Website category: book
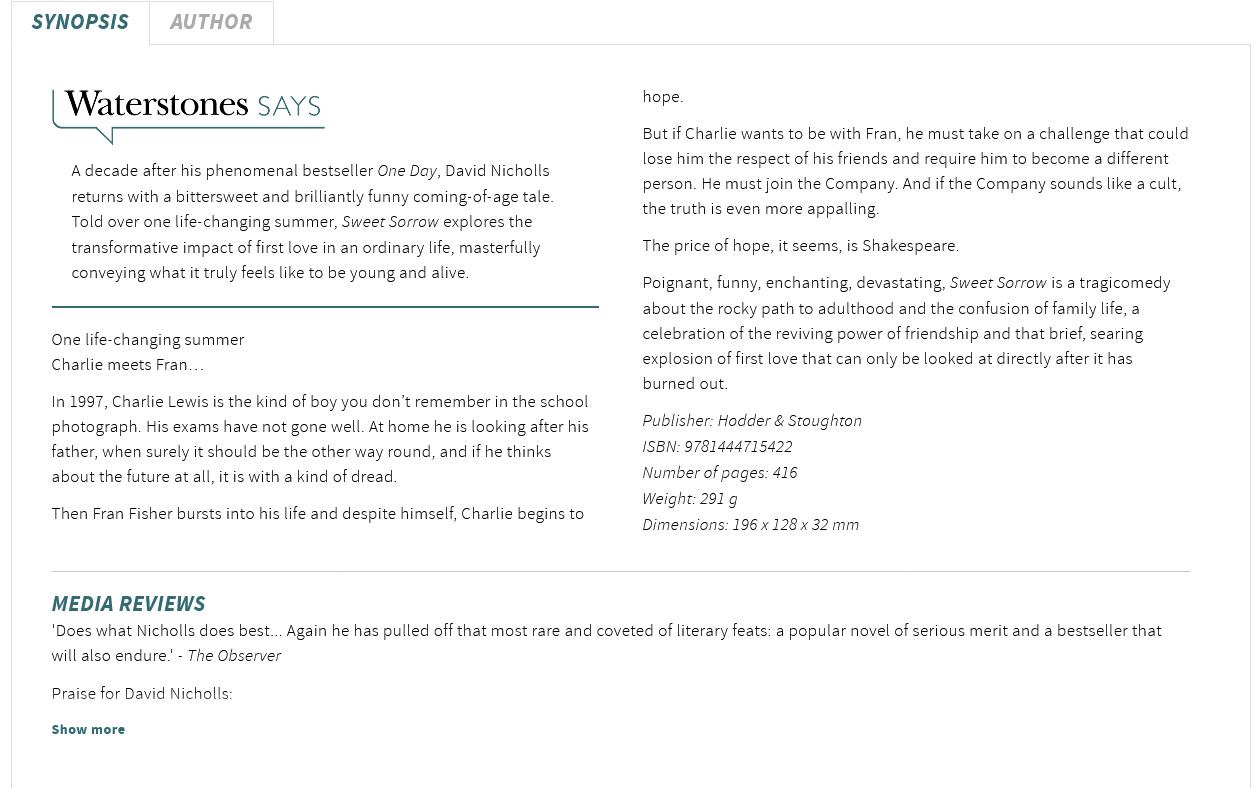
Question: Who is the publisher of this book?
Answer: Hodder & Stoughton

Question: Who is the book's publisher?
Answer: Hodder & Stoughton

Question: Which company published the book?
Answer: Hodder & Stoughton

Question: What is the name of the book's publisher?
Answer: Hodder & Stoughton

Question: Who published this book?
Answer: Hodder & Stoughton

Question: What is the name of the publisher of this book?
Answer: Hodder & Stoughton

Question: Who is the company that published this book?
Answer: Hodder & Stoughton

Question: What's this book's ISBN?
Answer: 9781444715422

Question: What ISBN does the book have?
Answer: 9781444715422

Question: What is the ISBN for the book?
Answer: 9781444715422

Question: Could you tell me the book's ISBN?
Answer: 9781444715422

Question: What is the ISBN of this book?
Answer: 9781444715422

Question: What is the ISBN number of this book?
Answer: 9781444715422

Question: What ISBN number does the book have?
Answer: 9781444715422

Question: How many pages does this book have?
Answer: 416

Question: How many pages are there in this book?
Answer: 416

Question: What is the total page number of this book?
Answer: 416

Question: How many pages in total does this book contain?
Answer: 416

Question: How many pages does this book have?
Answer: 416

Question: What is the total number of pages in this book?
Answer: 416

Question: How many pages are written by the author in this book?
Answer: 416

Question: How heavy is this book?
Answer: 291 g

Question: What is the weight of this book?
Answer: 291 g

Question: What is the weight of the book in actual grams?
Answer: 291 g

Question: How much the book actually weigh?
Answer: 291 g

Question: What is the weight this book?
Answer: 291 g

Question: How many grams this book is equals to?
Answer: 291 g

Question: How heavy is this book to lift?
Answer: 291 g

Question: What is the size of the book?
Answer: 196 x 128 x 32 mm

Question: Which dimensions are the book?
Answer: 196 x 128 x 32 mm

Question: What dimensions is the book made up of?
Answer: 196 x 128 x 32 mm

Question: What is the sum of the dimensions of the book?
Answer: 196 x 128 x 32 mm

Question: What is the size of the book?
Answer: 196 x 128 x 32 mm

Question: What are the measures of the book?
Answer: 196 x 128 x 32 mm

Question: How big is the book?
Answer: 196 x 128 x 32 mm